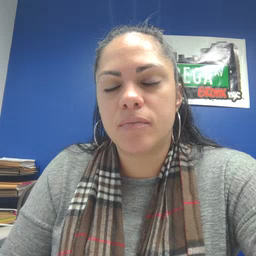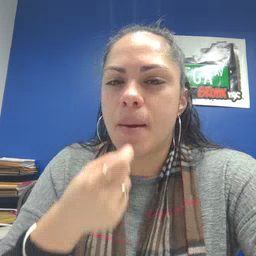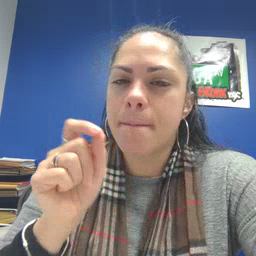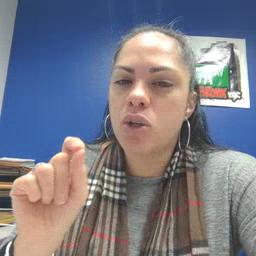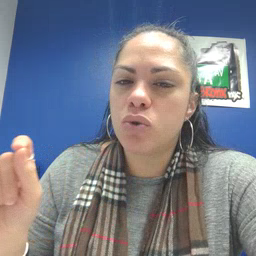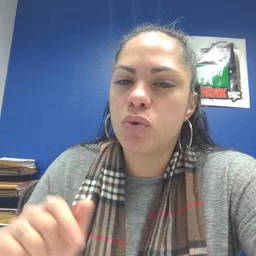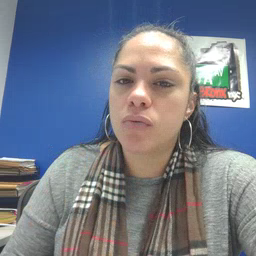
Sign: pencil